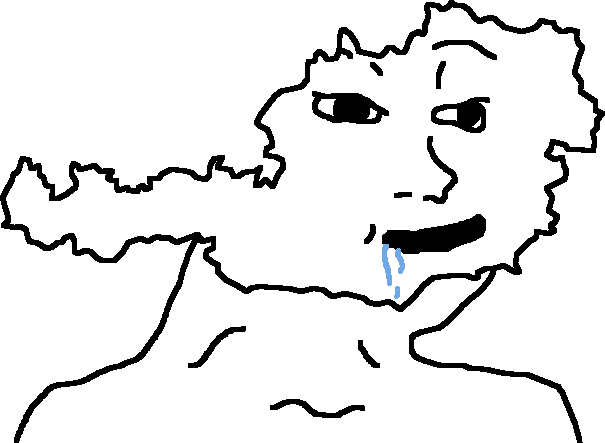
Label: 5_Brainlet